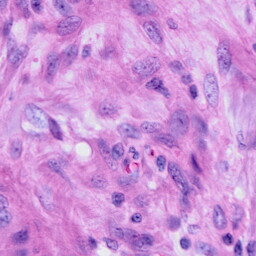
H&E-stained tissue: Cervix